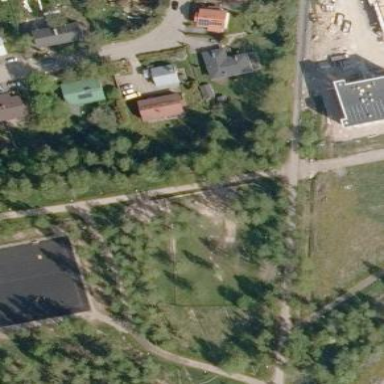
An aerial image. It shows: Dog park for leisure land.